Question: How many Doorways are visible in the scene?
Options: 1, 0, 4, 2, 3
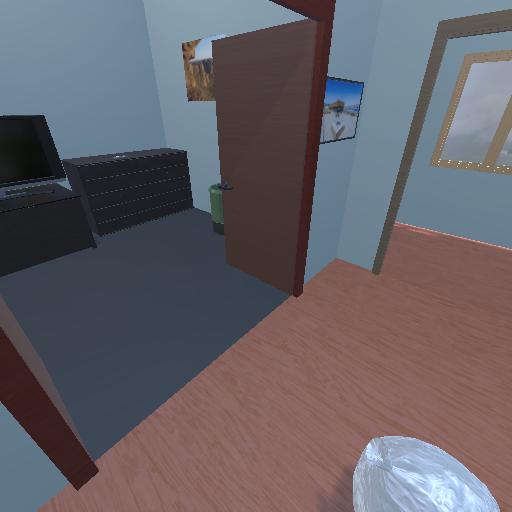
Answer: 1